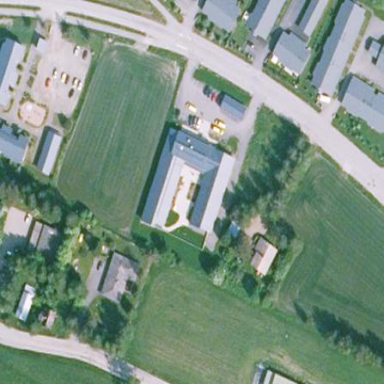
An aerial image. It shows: Nursing home building.